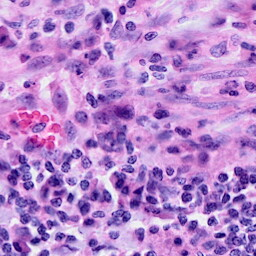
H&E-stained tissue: Cervix